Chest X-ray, PA view. Patient: 60 years old, sex F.
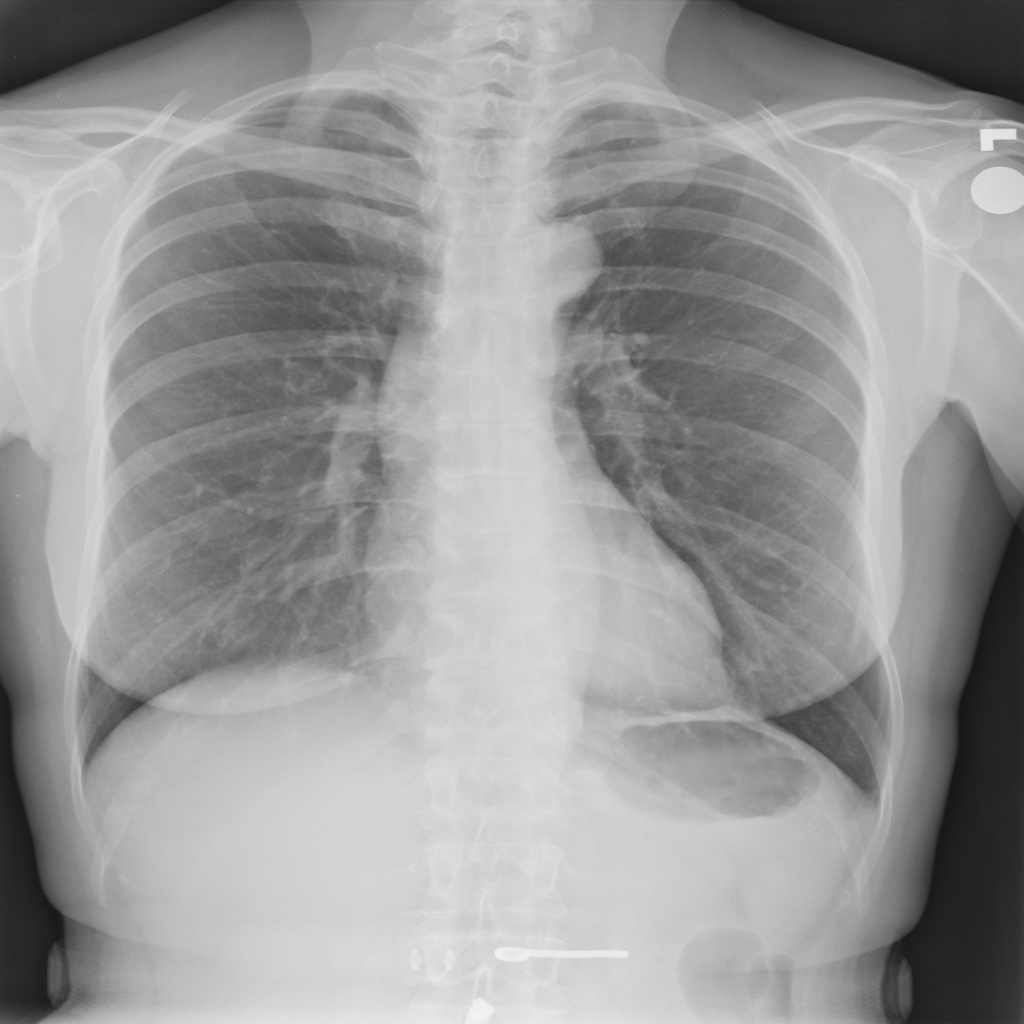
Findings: No Finding